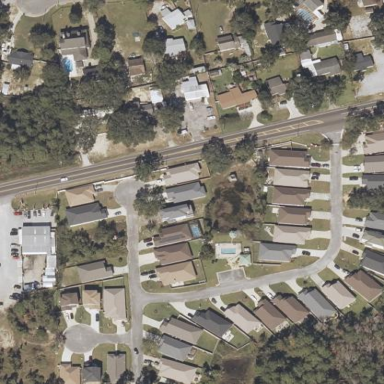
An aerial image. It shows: Residential area composed of single-family homes.